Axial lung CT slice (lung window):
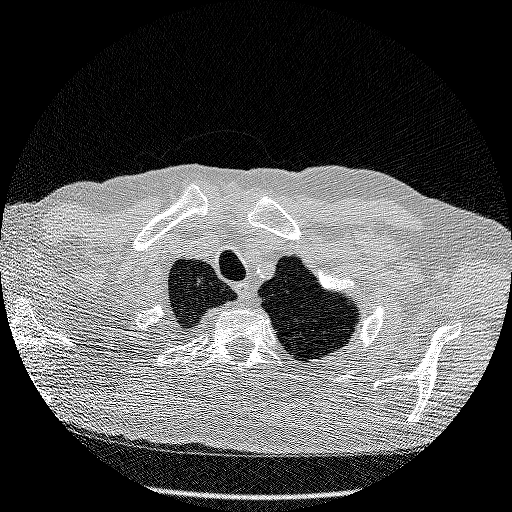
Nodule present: no